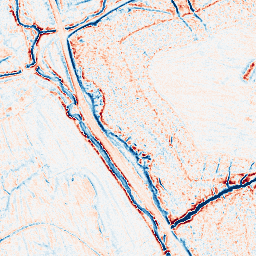
Category: edge_preserving
Decomposition family: anisotropic_diffusion
Decomposition parameters: iterations: 10
kappa: 50
gamma: 0.15
Upsampling method: bspline
Upsampling parameters: scale: 4
Upsampling scale: 4